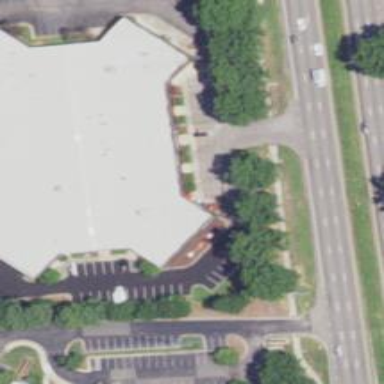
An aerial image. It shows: Commercial building.